Question: I had the xgboost library installed on my mac, but suddenly I get the python error: 'ModuleNotFoundError: No module named 'xgboost''
That's what I executed:
- 'pip install xgboost'- 'conda install xgboost'- 'pip3 install xgboost'- 'sudo pip3 install xgboost'
However, I always get the following error:

Could you give me a hand?
Thank you very much
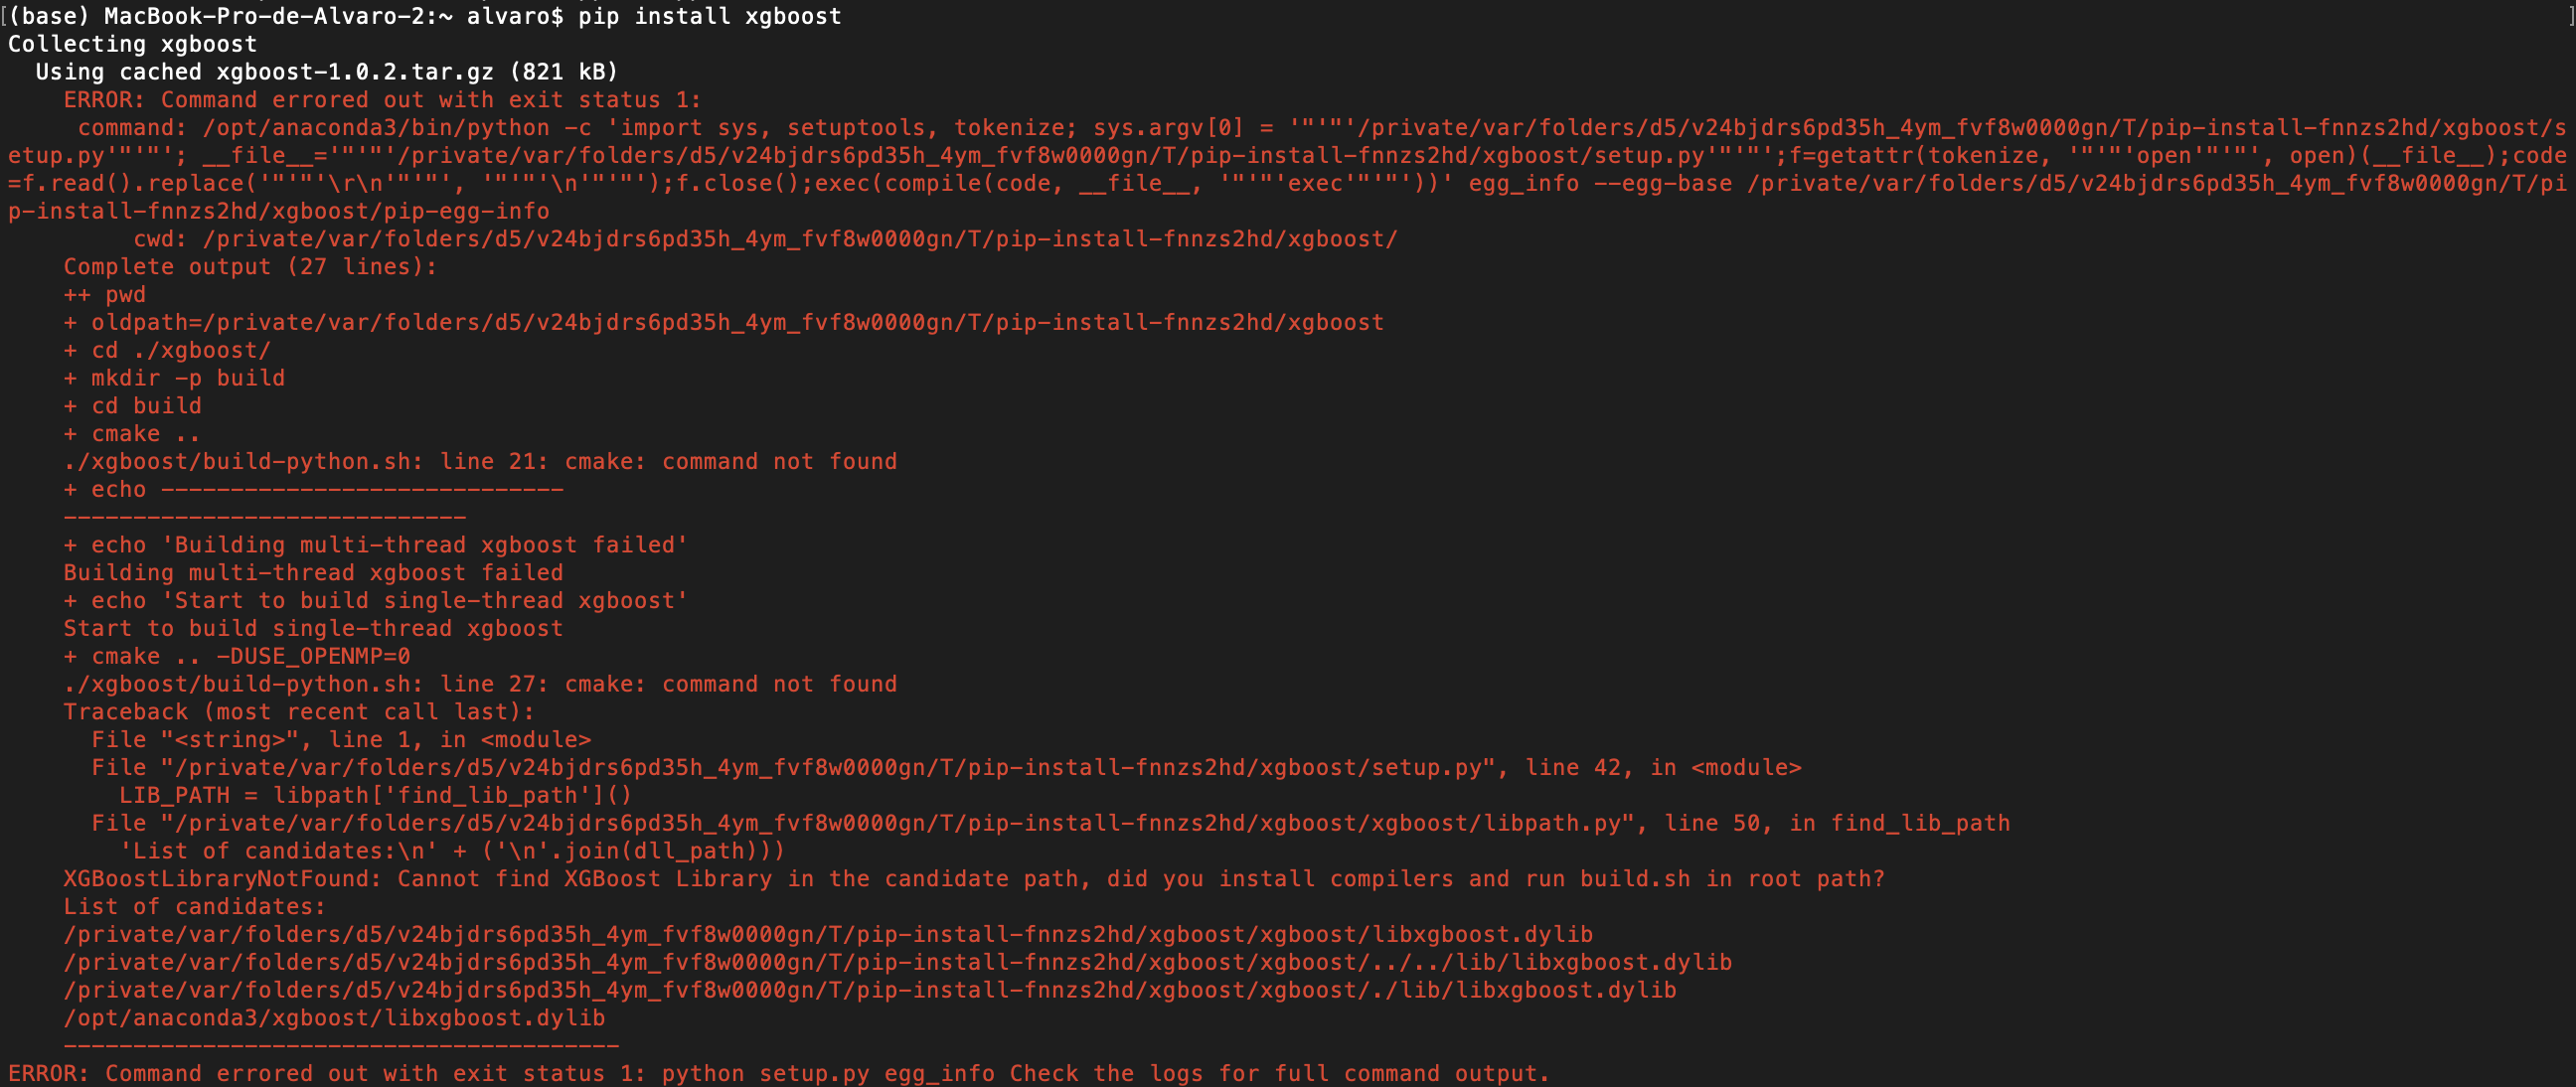
Answer: If you have package manager Anaconda use:
'''
conda install -c conda-forge xgboost
'''
Or:
'''
$ brew install gcc@5
$ pip install xgboost
'''
If it's already installed, try:
'''
pip install --upgrade setuptools
'''
Or:
'''
python -m pip install --upgrade pip
pip install xgboost
'''
Or:
If you were using pip, try to use pip3 or pip2
'''
pip2 install xgboost
pip3 install xgboost
'''
Here is your issue:
<URL>
Briefly:
Download gboost from:
<URL>
then run:
'''
pip3 install xgboost-0.7.post5.tar.gz
'''